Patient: sex M, age 29
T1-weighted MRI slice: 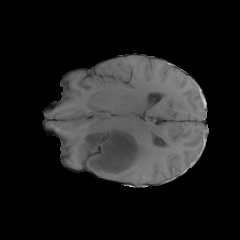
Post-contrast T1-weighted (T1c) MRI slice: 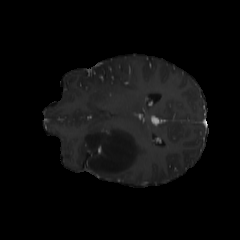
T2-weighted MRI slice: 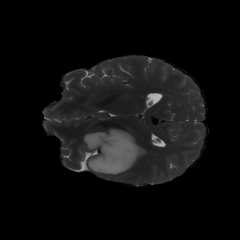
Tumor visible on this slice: yes
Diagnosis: Astrocytoma, IDH-mutant
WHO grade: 4